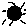
Label: moon